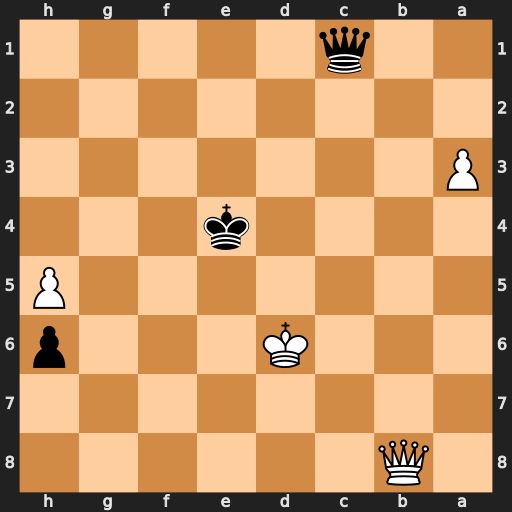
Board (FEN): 1Q6/8/3K3p/7P/4k3/P7/8/2q5
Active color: b
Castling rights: -
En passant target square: -
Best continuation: Qf4+ Kc5 Qxb8